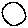
Label: circle